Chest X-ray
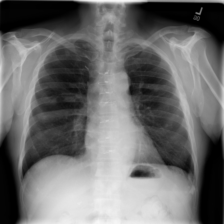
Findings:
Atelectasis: negative
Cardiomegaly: negative
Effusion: negative
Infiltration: negative
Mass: negative
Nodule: negative
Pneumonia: negative
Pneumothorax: negative
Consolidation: negative
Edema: negative
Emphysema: negative
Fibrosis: negative
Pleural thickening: negative
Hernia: negative